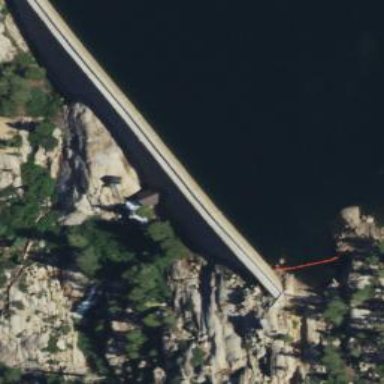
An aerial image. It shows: Dam along waterway.